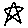
Label: star